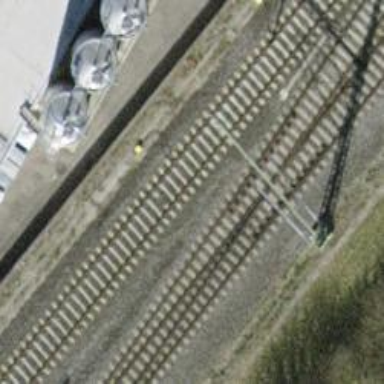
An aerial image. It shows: Rail siding with electrified tracks using contact line.